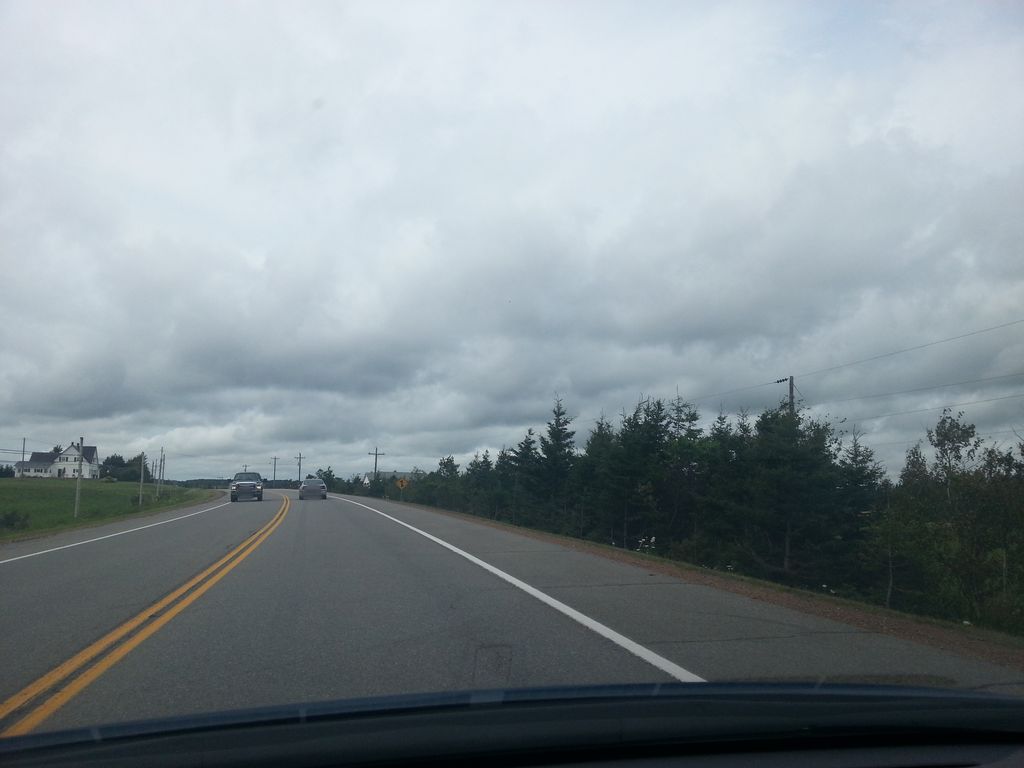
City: charlottetown